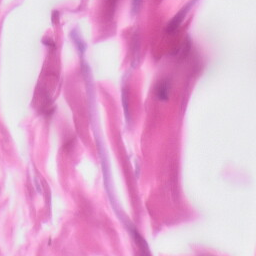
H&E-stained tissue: Skin